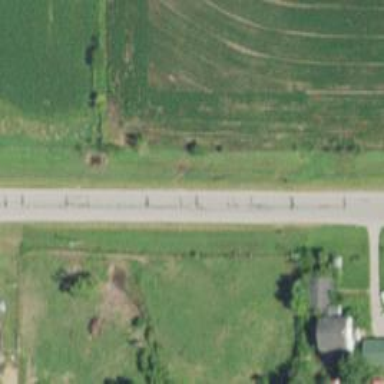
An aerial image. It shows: Tertiary road with asphalt surface.